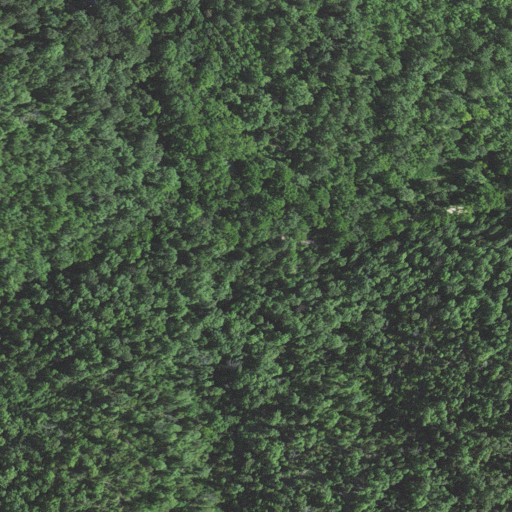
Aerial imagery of valley in Arkansas named Elbow Hollow containing deciduous forest, mixed forest, and open development